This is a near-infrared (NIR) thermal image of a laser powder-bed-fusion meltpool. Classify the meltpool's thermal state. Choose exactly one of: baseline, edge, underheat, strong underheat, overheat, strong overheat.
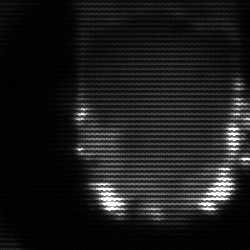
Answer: baseline